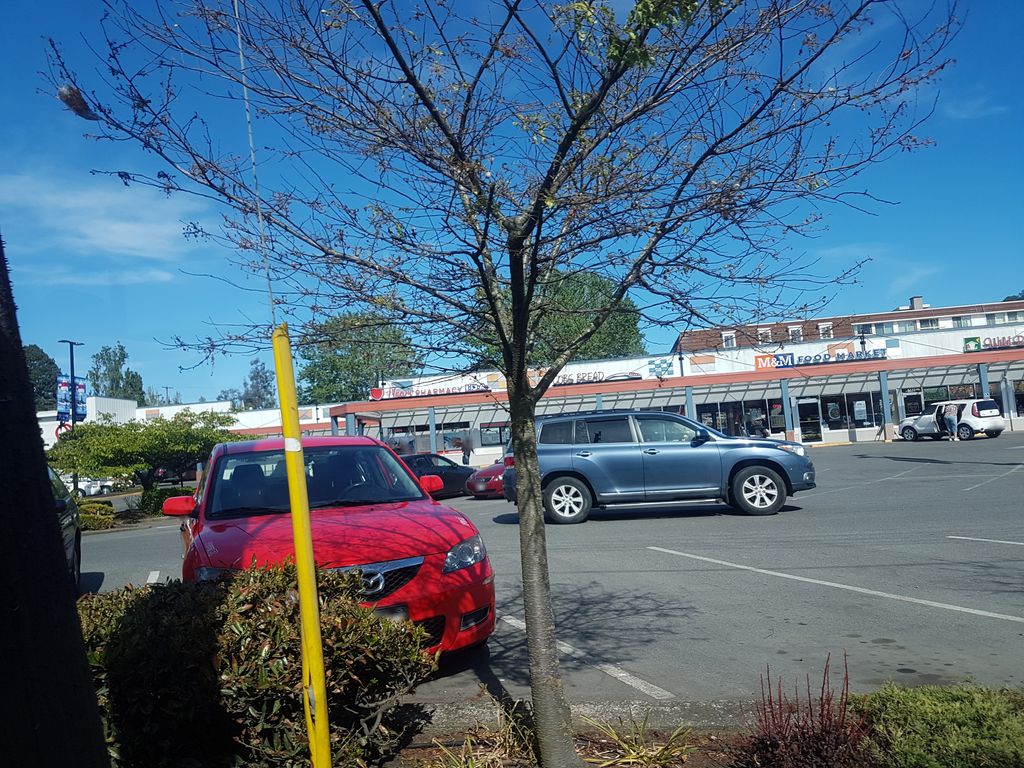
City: victoria